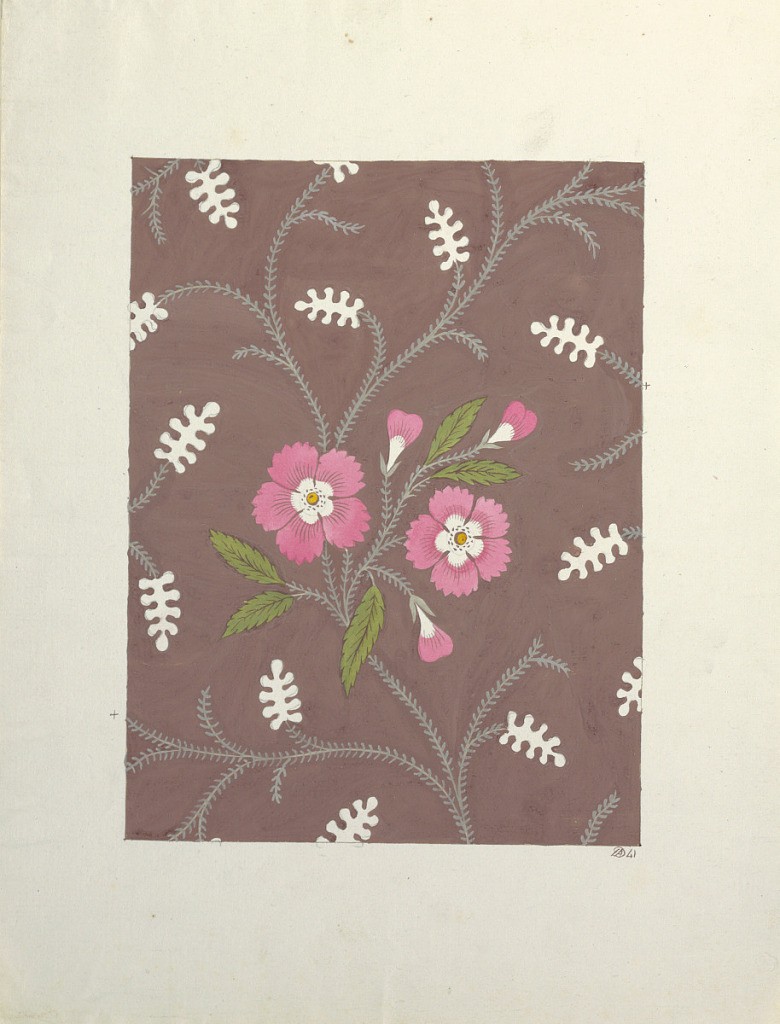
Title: Floral design for printed textiles
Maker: Louis-Albert DuBois, Swiss, 1752–1818
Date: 1800–1818
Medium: Brush and gouache, graphite on white wove paper
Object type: Drawing
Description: Two pink flowers, green leaves, on stylized vines, scattered white stylized fern heads on tan ground.